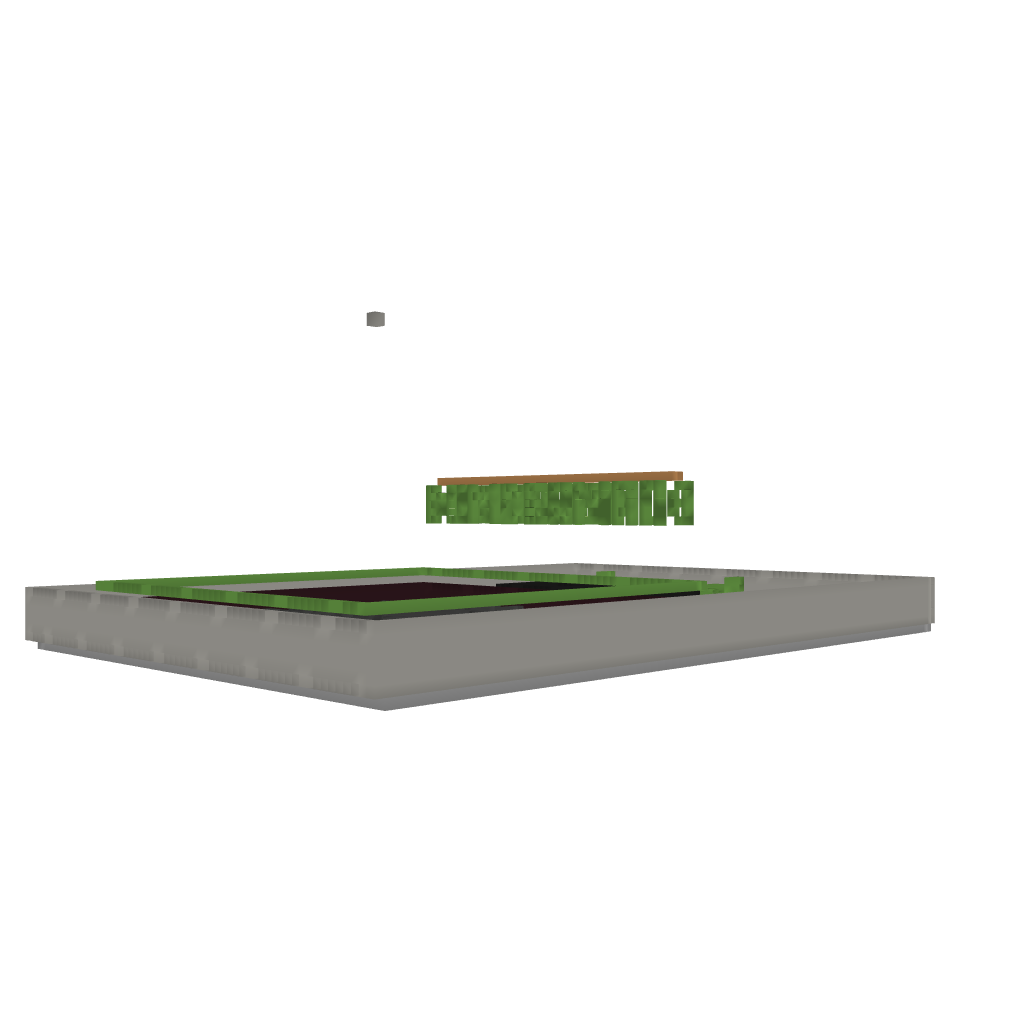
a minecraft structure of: BomberMan MiniGame